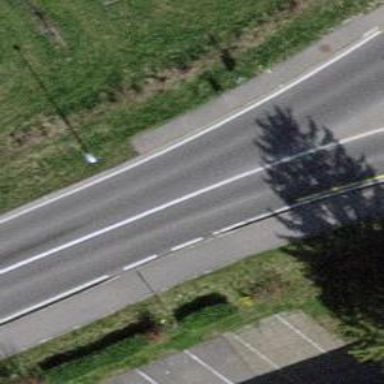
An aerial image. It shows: Secondary road with asphalt surface.